Question: I am analyzing an algorithm and I just want to know if I am on the right track.
For this algorithm, I am only counting the multiplications on the line which have *** in them.
Here's the algorithm:

1. So I am starting from the inner most line, I can see there are 2 operations there (the two multiplications).
2. Now I am looking at the 2 inner most loops, so I can tell that the p=p*20*z gets executed exactly (j) + (j-1)+(j-2)+(j-3)...1 times. This happens to be equal to j(j+1)/2.
3. So in total, since there are two multiplication, it happens 2 * (j(j+1)/2).
4. Then finally, the "i" loop happens exactly n times, so, in total, it's n(2 * (n(n+1)/2)).
That's my thought process behind this. Am I correct? Thanks.
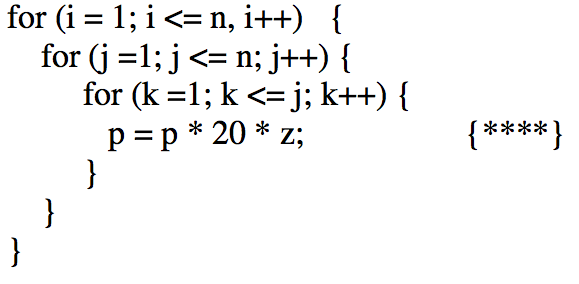
Answer: Your thought process is correct. You need to replace the j term with an n (n being the largest value j can assume), but that is probably a typo.
Furthermore, you can simplify further from where you are:
'''
n(2*(n(n+1)/2))
2*n*(n^2+n)/2
n^3+n^2
=> O(n^3)
'''
The last step is because the n cubed term will grow at a much larger rate than the n squared term we can say it will dominate the runtime for large n. Only other point I would mention is that you should perhaps consider the store to p as an operation as well as the two multiplication, although obviously this will not change the simplified big-o runtime.